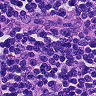
Metastatic tissue present: no